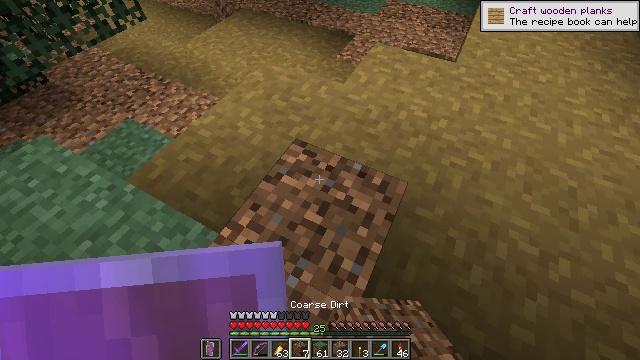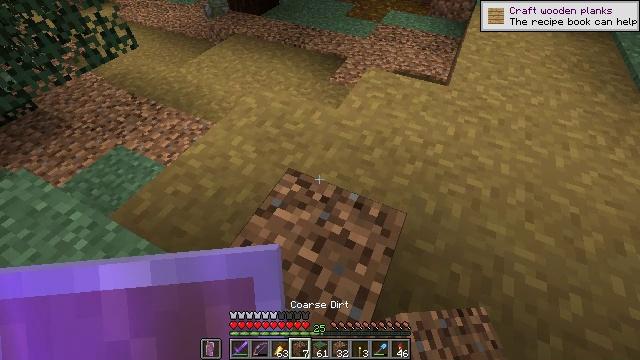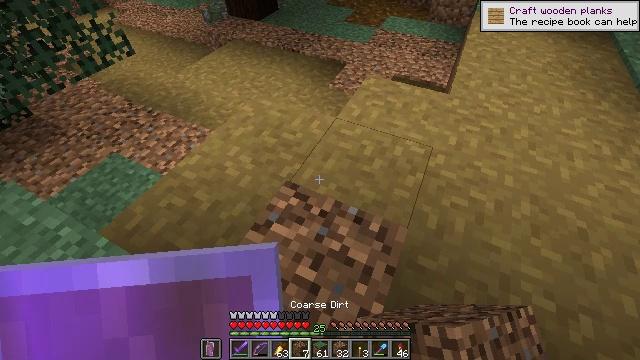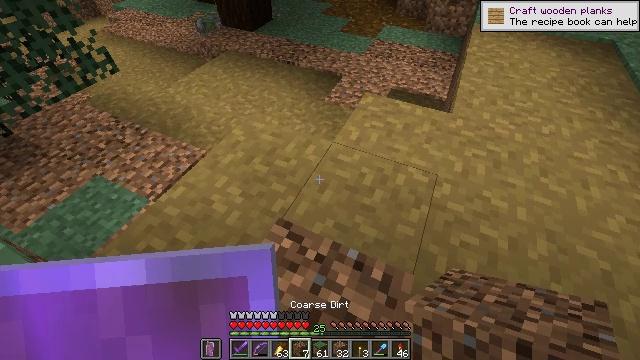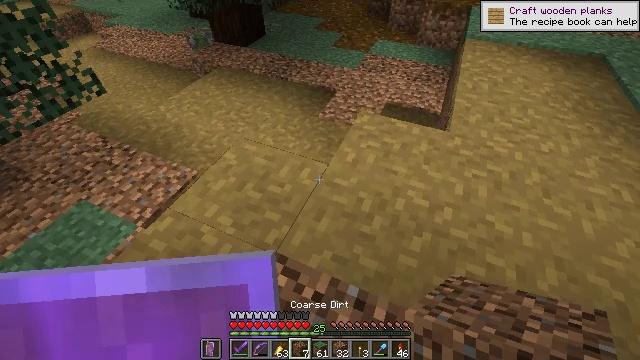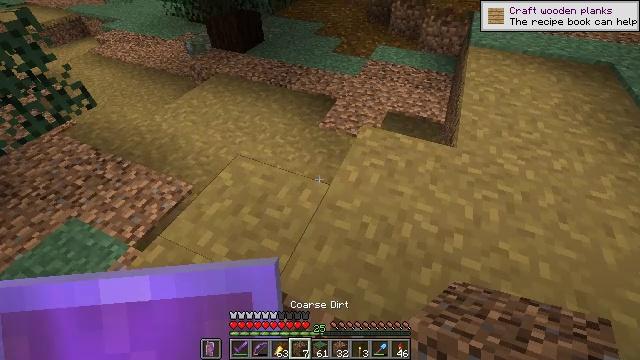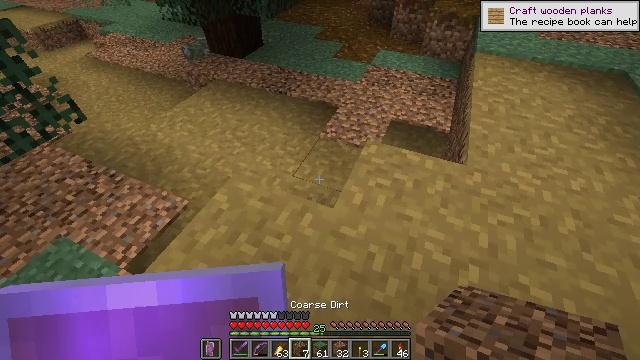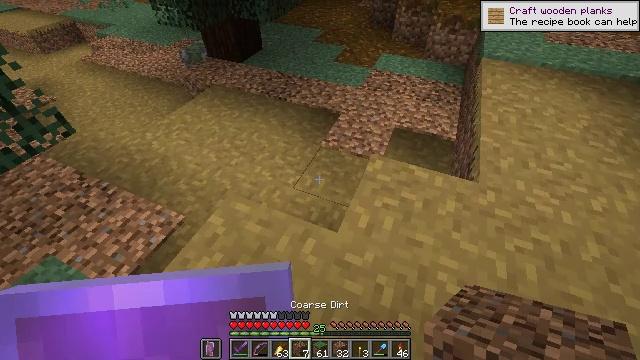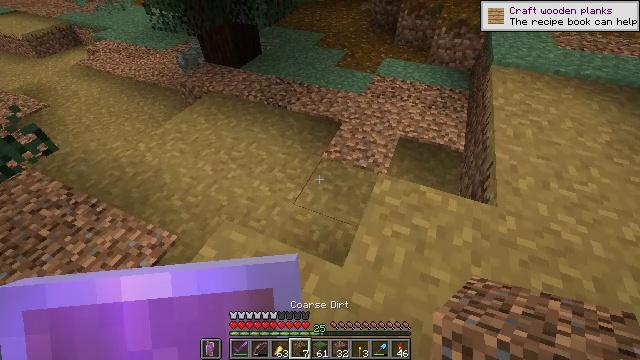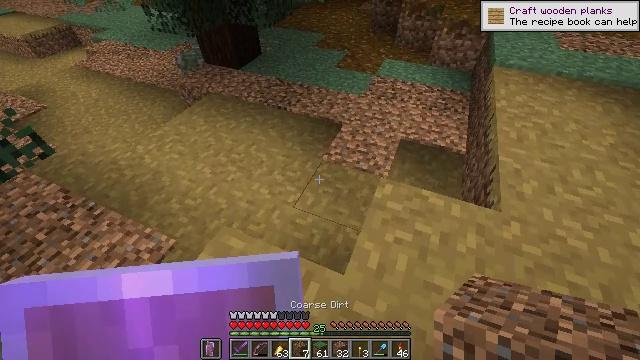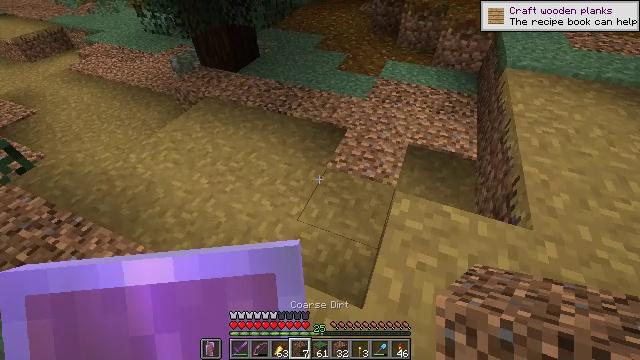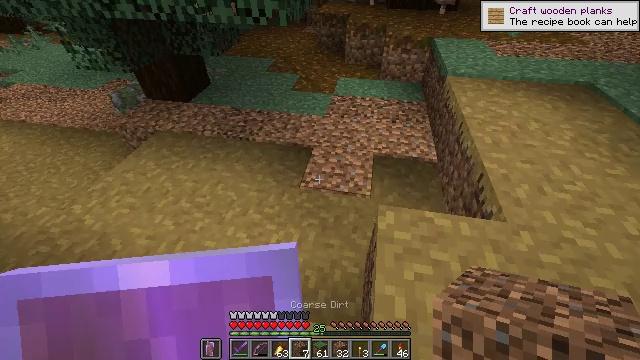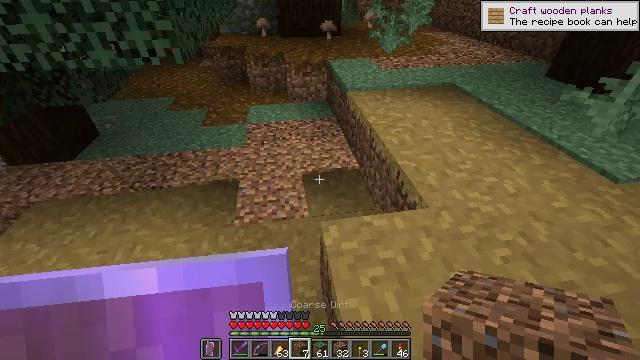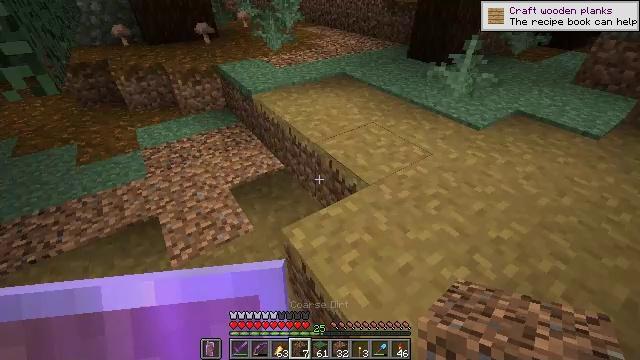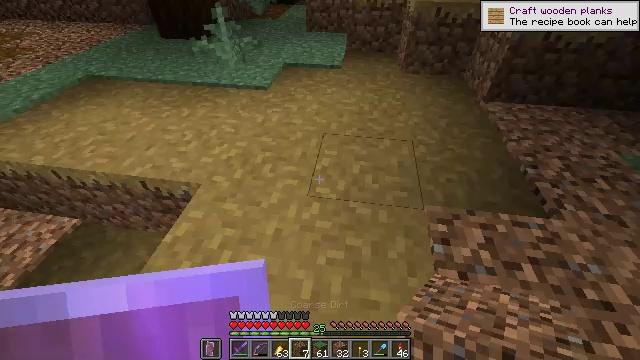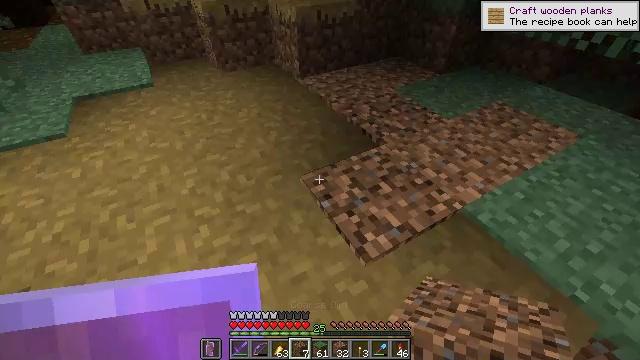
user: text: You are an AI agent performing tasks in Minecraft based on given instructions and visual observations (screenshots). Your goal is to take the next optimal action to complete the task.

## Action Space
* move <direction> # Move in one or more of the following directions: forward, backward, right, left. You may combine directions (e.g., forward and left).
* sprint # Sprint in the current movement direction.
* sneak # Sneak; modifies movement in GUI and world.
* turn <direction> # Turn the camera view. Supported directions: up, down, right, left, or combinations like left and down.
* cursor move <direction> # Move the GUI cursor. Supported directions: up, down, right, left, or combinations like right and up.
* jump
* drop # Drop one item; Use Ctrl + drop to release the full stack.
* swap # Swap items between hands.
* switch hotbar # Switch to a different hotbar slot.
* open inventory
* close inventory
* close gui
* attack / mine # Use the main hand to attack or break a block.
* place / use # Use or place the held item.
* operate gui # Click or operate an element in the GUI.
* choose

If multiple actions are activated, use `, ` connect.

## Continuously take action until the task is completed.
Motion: motion action
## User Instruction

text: Gather fern from the ground.
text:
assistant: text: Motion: move forward, turn right and up
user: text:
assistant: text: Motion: move forward
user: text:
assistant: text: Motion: move forward, turn up
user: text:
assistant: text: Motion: move forward, turn right and up
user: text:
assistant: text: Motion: move forward
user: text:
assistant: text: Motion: move forward
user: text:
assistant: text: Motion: move forward
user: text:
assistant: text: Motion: move forward
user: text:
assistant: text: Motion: move forward
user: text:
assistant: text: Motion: move left
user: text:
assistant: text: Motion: move left, turn right and up
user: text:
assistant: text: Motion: move left, turn right and up
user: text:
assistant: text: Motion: move left, turn right
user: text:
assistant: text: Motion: move left, turn right and down
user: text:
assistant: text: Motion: move left, turn right
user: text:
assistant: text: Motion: move left, turn right and up
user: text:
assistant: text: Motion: move left, turn right and up
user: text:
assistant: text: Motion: turn right and up
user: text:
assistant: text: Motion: turn right and up
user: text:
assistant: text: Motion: no_op
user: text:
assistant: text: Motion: no_op
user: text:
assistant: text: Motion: no_op
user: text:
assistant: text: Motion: no_op
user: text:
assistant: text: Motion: no_op
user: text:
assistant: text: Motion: no_op
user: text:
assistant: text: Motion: no_op
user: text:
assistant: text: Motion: no_op
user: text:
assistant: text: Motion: turn left
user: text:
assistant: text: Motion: turn left and up
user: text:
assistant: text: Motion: turn left and up